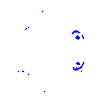
Particle: proton